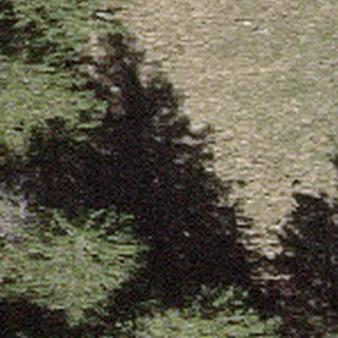
Label: other